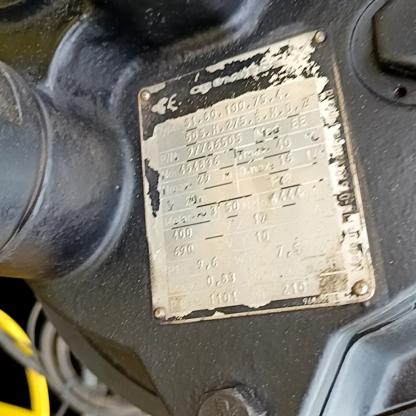
Klasa: tabliczka-znamionowa